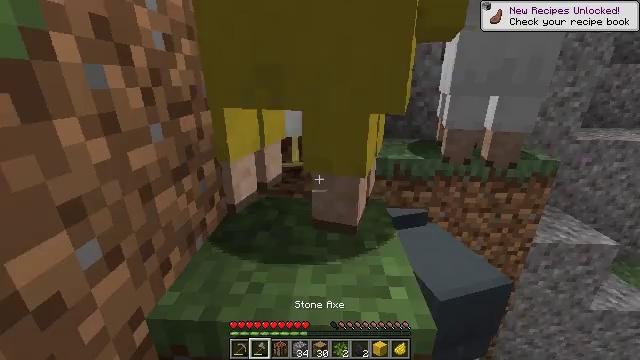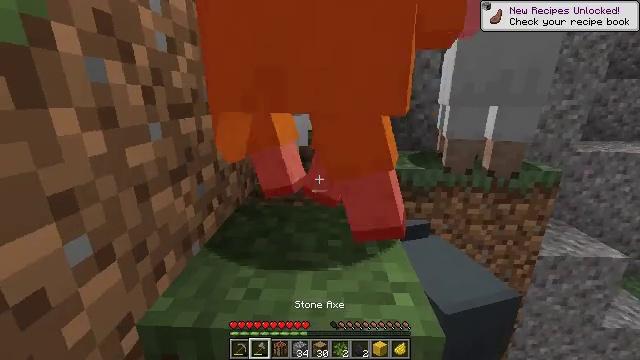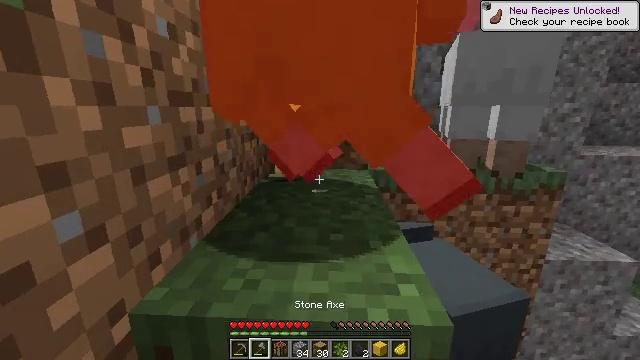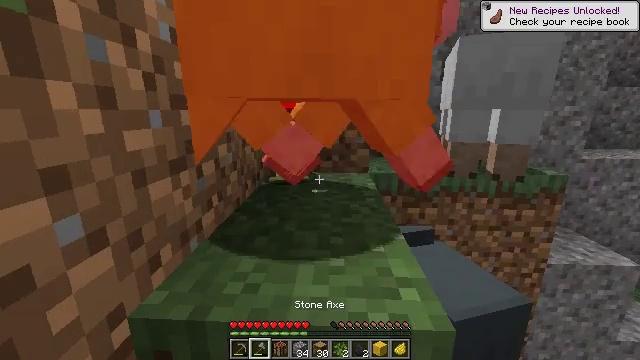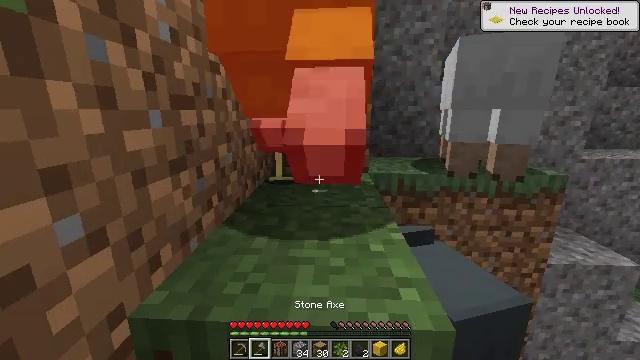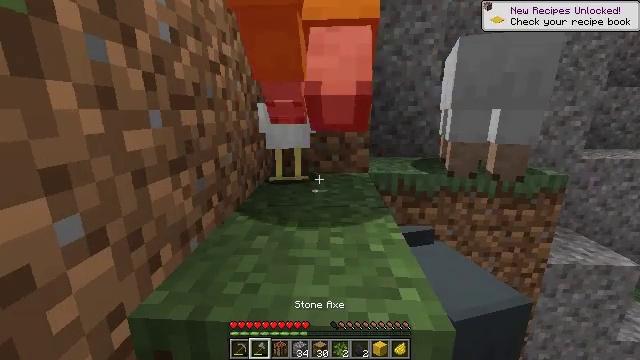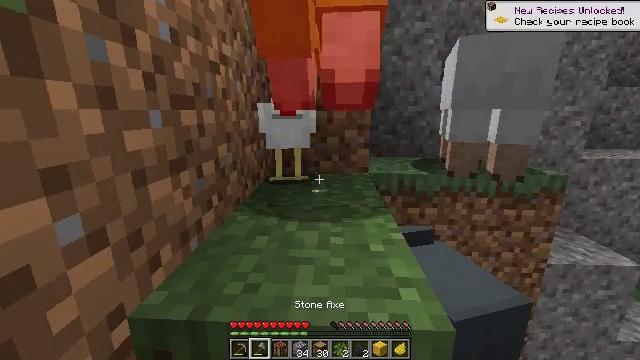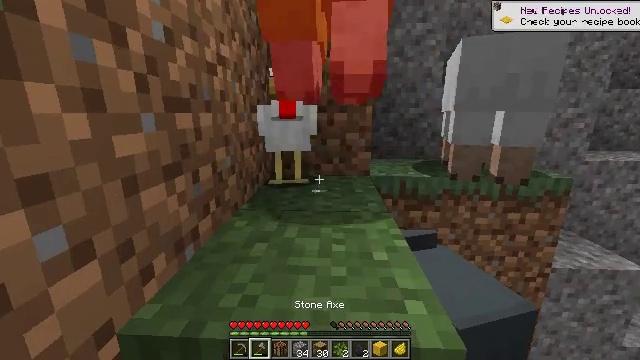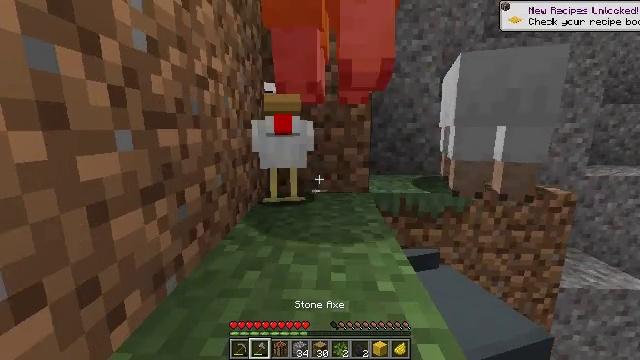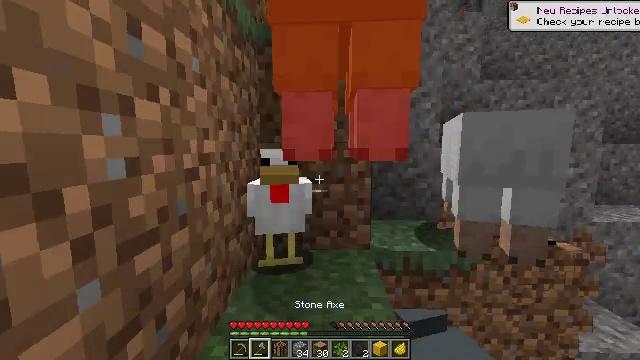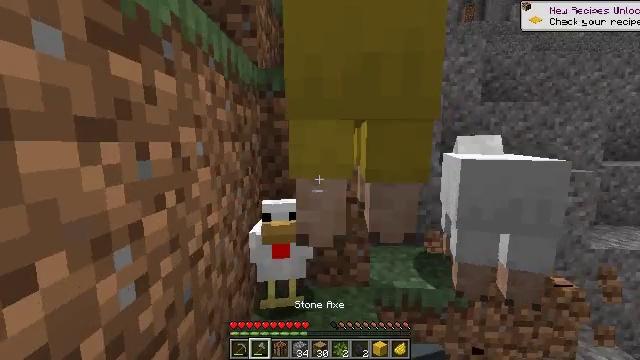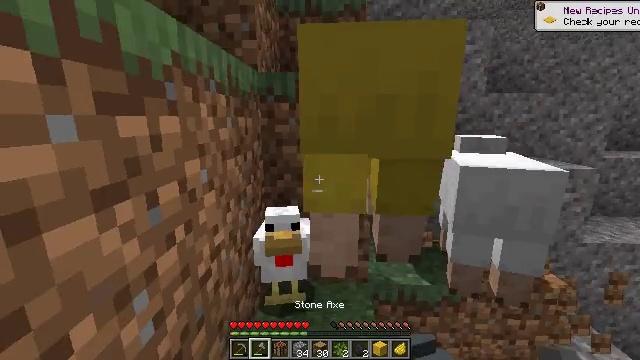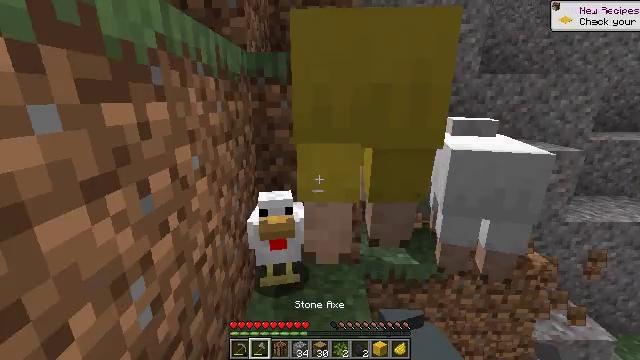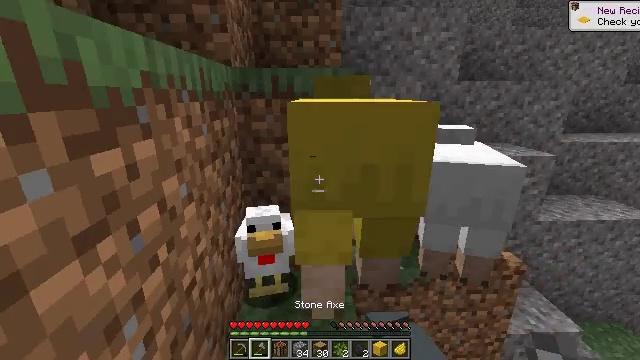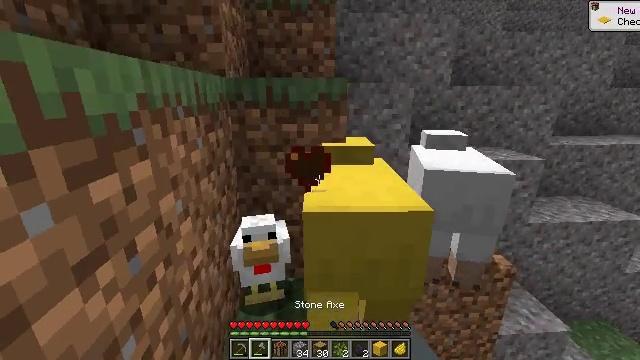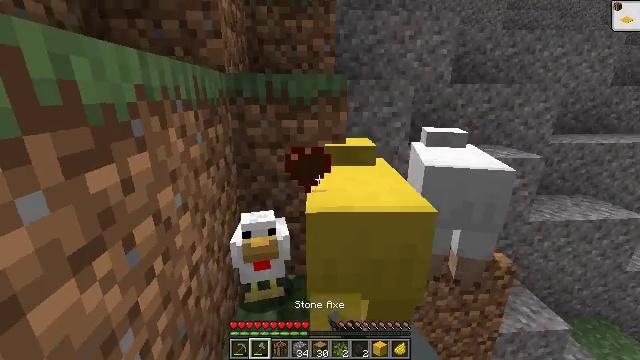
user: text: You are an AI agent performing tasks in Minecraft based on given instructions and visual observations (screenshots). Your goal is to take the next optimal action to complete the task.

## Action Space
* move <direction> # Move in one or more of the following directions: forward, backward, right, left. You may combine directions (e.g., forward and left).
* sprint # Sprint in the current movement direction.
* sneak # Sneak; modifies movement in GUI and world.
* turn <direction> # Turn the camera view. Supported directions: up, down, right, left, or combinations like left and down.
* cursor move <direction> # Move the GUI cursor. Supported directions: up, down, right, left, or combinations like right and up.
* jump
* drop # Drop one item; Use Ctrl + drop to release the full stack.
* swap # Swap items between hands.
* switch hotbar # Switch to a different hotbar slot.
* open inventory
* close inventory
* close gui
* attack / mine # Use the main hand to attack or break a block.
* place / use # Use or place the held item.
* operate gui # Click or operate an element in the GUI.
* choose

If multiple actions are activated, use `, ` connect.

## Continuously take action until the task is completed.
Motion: motion action
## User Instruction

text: Kill the sheep.
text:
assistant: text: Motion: turn up
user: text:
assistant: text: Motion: turn up
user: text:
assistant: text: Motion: no_op
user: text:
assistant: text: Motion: no_op
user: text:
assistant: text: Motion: no_op
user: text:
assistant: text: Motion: no_op
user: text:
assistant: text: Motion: move forward
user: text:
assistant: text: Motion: move forward, turn up
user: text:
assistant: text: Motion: move forward, turn up, jump
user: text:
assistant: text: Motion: jump
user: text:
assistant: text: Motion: turn down, jump
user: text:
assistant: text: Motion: turn right and down
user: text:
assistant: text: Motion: turn right
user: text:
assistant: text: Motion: turn right, attack / mine
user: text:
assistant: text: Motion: attack / mine
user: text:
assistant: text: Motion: turn right, attack / mine
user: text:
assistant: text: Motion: turn right
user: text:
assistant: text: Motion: turn up
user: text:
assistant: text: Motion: no_op